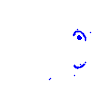
Particle: electron